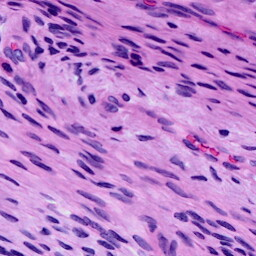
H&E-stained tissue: Cervix